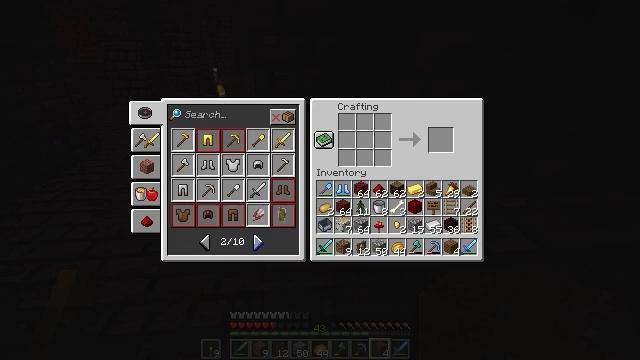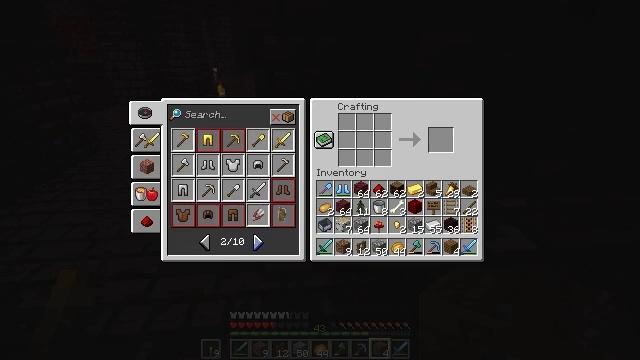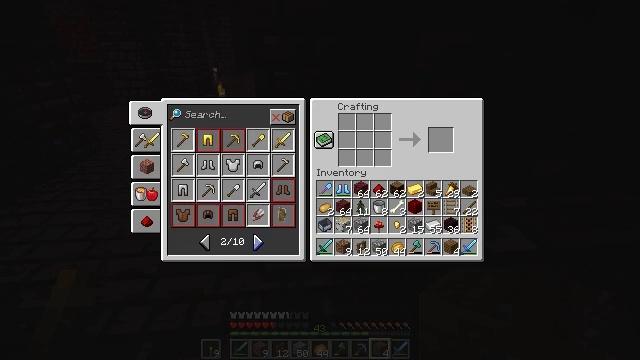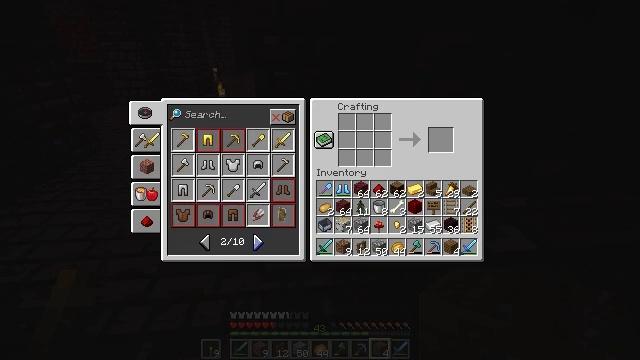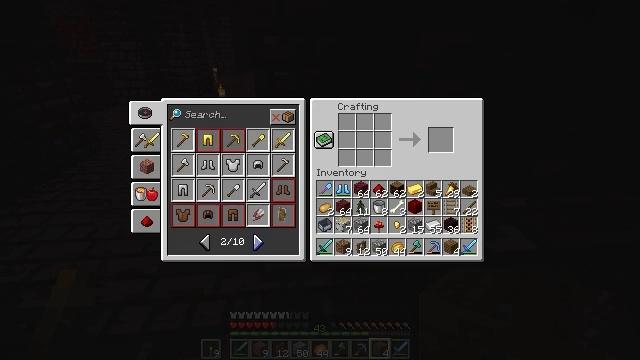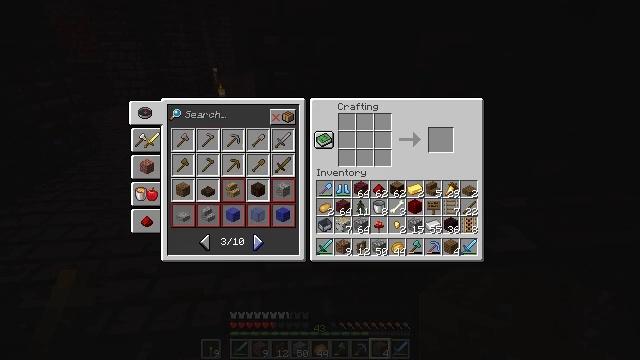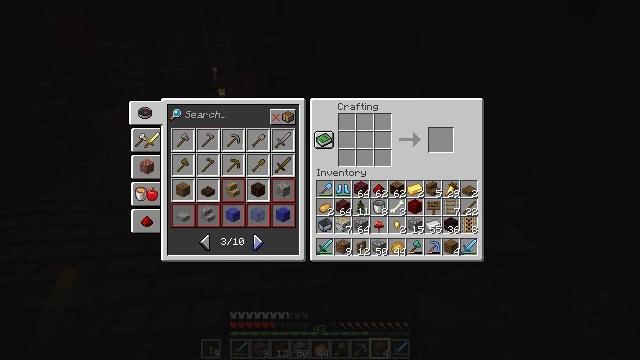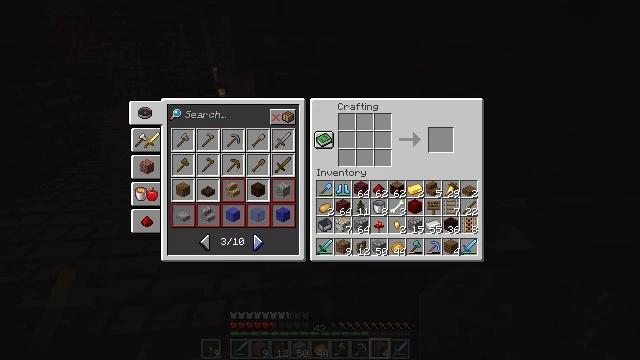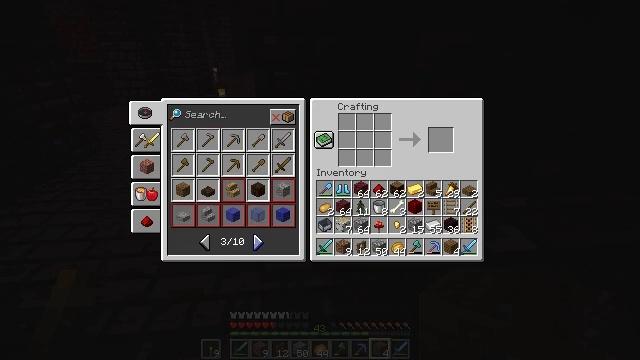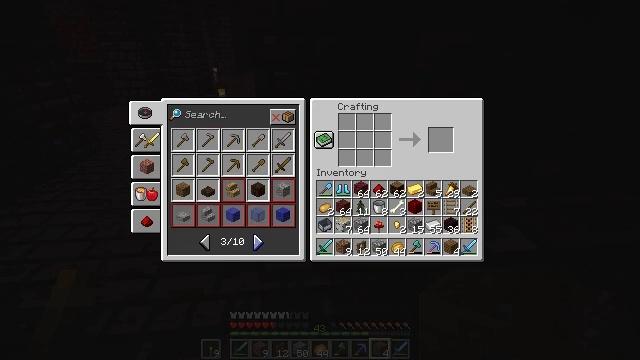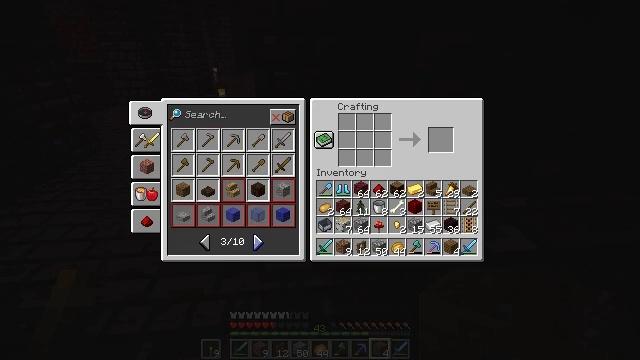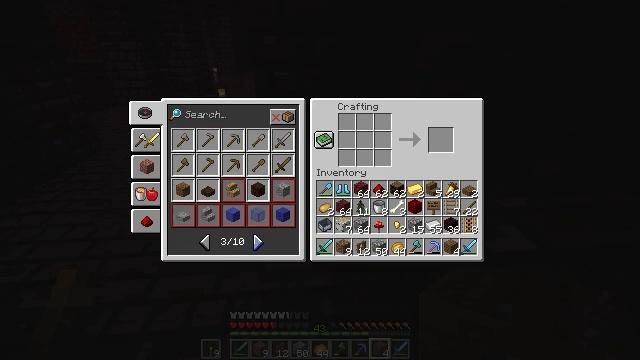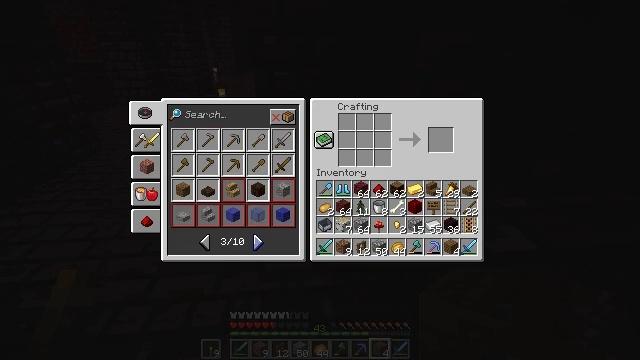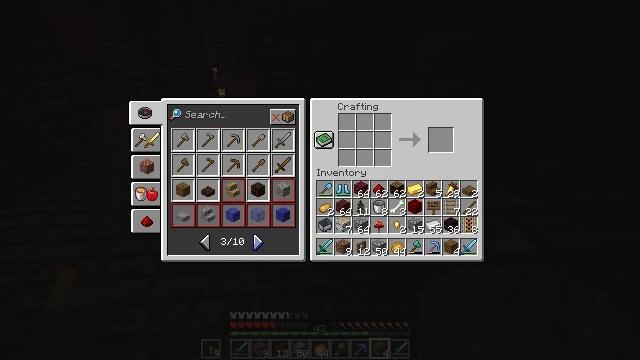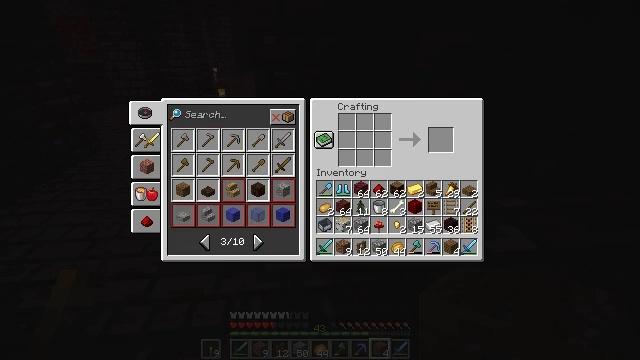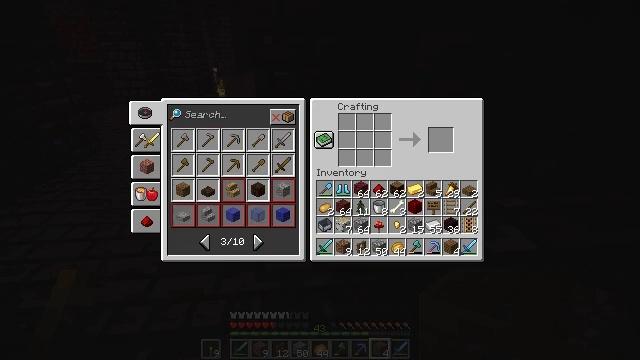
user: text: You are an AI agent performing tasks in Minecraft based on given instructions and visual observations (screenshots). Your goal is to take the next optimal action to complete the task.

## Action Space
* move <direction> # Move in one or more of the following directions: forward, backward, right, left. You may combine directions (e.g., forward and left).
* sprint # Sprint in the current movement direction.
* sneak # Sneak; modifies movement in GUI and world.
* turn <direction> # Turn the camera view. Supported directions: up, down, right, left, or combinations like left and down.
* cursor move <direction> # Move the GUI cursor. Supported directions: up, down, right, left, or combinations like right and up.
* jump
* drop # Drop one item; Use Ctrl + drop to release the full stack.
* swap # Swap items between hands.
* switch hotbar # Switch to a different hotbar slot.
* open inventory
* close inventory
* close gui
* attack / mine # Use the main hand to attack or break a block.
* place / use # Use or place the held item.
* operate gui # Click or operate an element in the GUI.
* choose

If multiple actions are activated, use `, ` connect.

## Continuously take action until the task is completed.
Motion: motion action
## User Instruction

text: Remove a crimson fungus from the inventory.
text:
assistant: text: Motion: no_op
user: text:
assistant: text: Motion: no_op
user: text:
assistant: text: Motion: no_op
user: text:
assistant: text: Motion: no_op
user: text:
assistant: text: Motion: operate gui
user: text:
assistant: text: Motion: operate gui
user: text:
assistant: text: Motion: operate gui
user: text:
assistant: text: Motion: no_op
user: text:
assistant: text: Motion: no_op
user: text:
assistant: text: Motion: no_op
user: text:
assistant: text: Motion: no_op
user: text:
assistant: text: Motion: no_op
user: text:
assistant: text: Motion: no_op
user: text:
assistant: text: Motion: cursor move left
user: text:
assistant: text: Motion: cursor move left
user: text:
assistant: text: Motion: no_op
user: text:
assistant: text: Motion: no_op
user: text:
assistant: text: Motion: no_op
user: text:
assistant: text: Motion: no_op
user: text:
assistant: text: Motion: no_op
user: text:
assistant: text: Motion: no_op
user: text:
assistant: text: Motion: no_op
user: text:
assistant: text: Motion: operate gui
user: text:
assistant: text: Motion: operate gui
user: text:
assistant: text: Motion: operate gui
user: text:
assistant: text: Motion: cursor move right
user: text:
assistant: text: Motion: cursor move right
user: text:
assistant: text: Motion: cursor move right
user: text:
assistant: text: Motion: no_op
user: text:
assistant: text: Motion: no_op